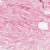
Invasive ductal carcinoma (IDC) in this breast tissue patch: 0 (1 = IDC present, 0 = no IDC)